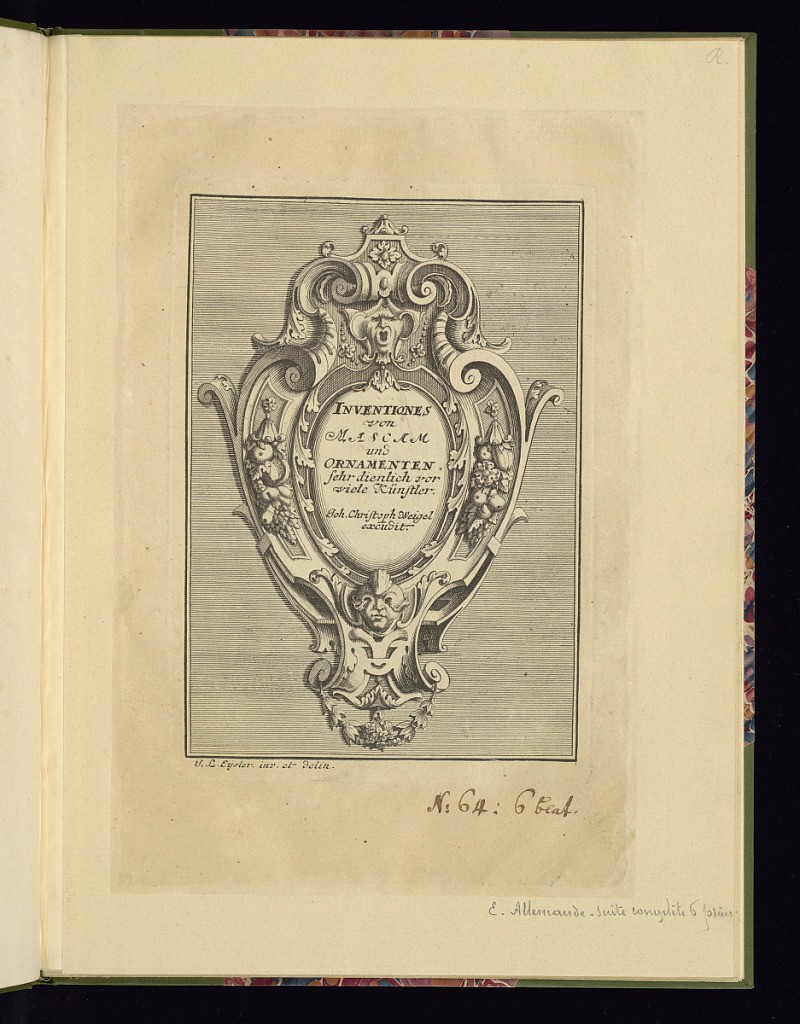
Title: Title Page
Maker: Johann Leonhard Eisler, German, 1672 – 1733
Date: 1720–25
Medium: Etching and engraving on laid paper
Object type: Print
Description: Title page for a series of grotesque mascarons or masks. The title is lettered in the center of an oval cartouche decorated with ornament - c-scrolls, fleurons, rosettes, fruit, flowers, masks, and scrolling acanthus leaves. The plate is signed.